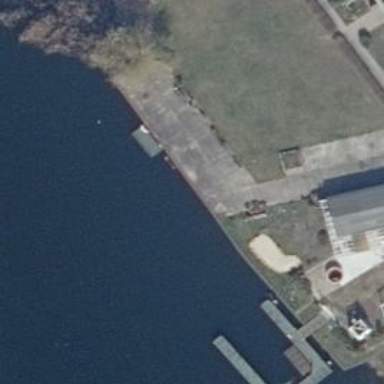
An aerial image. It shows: Man-made pier.